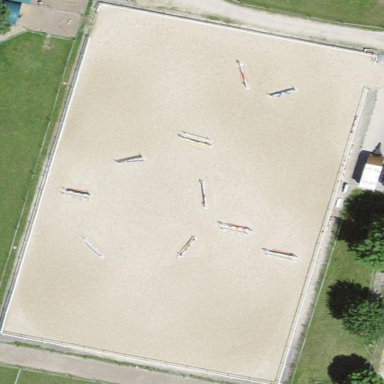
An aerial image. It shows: Equestrian pitch with sandy surface for leisure land.